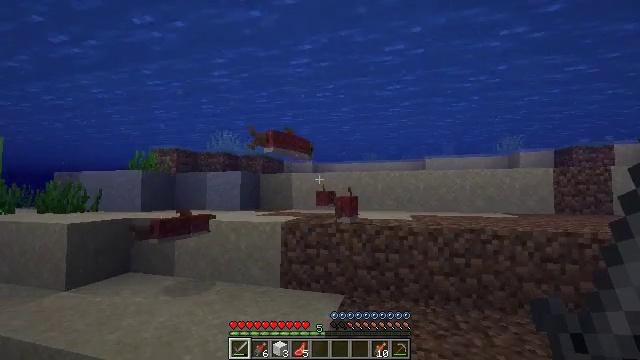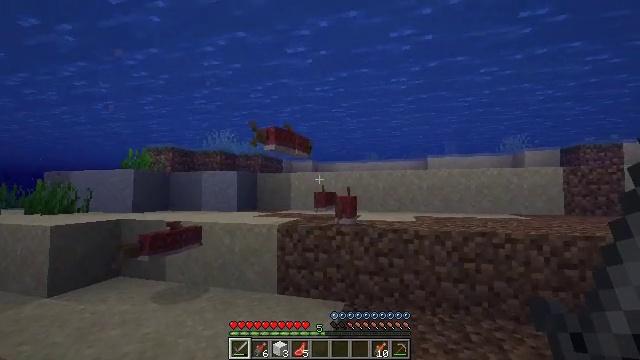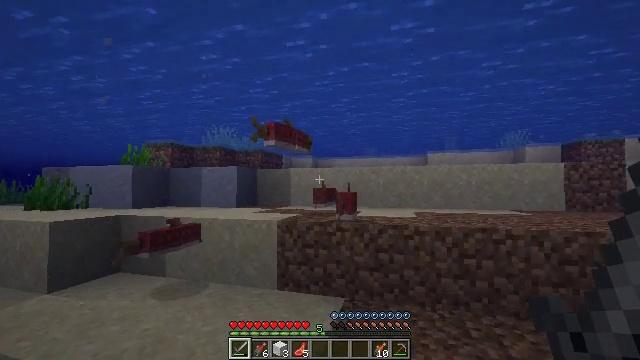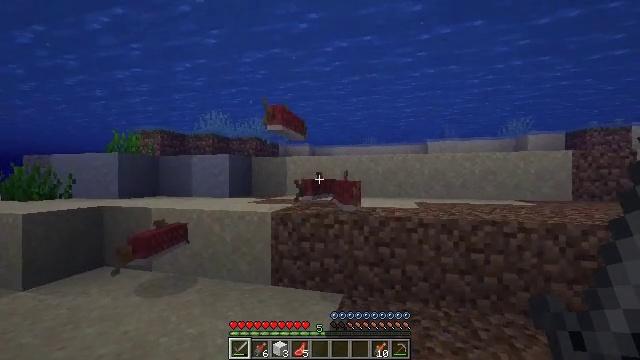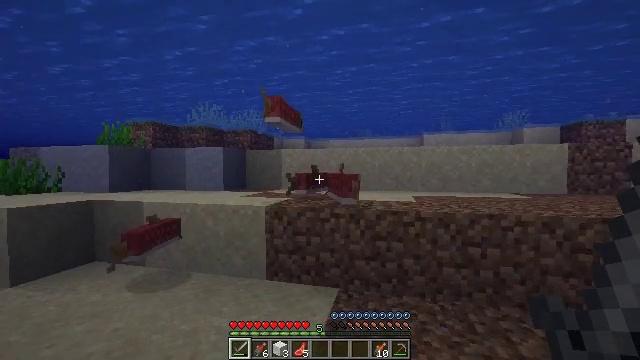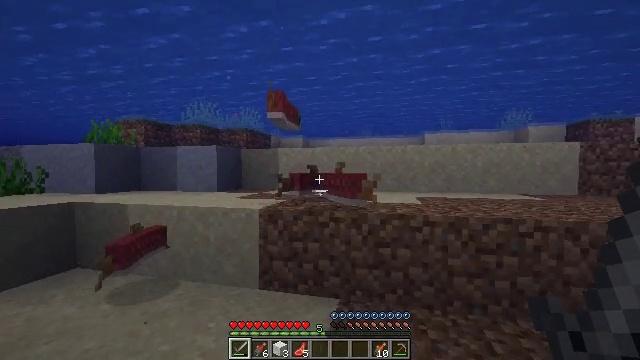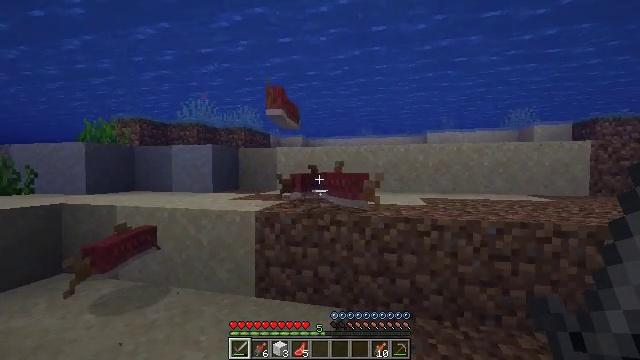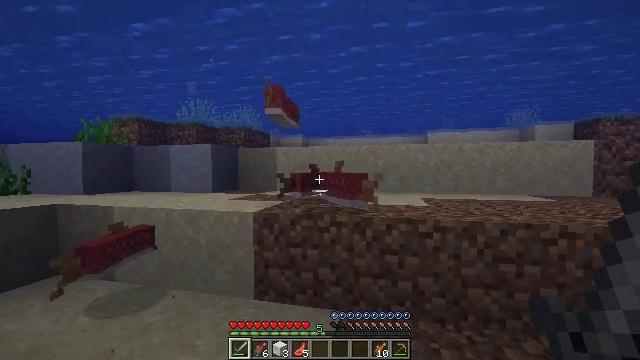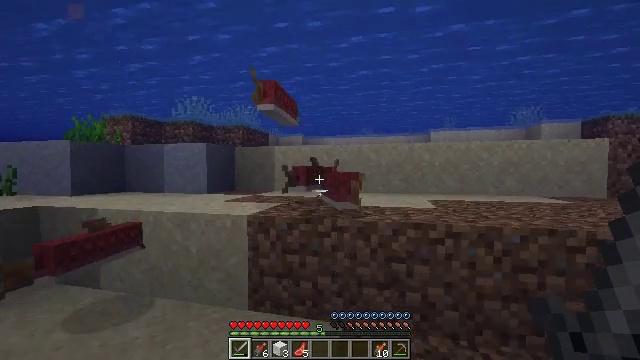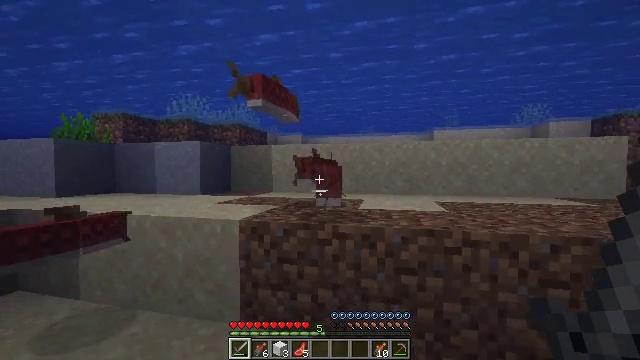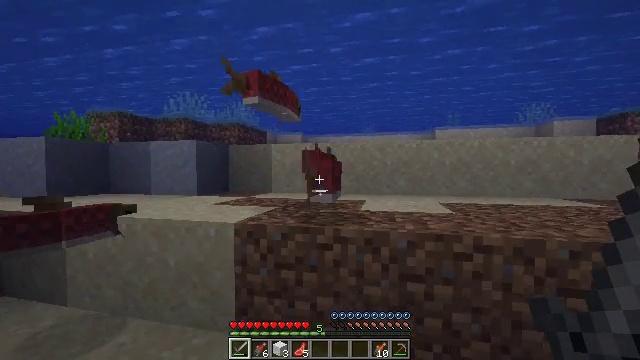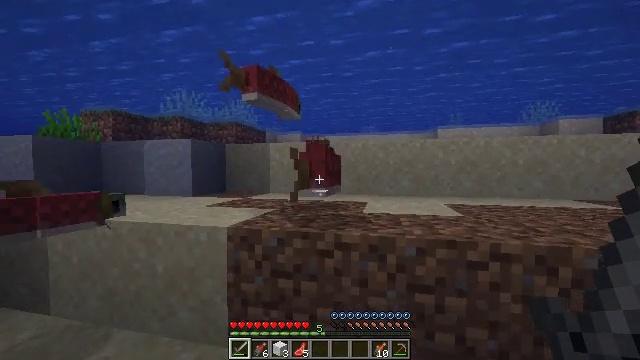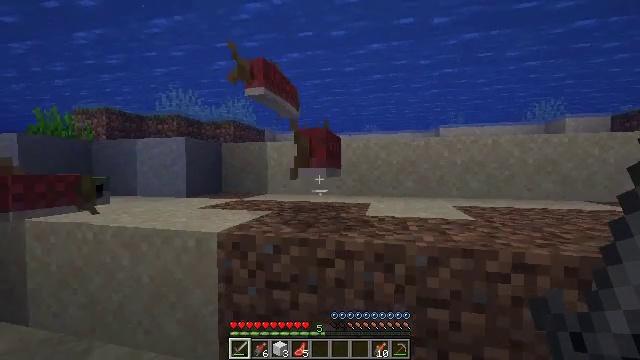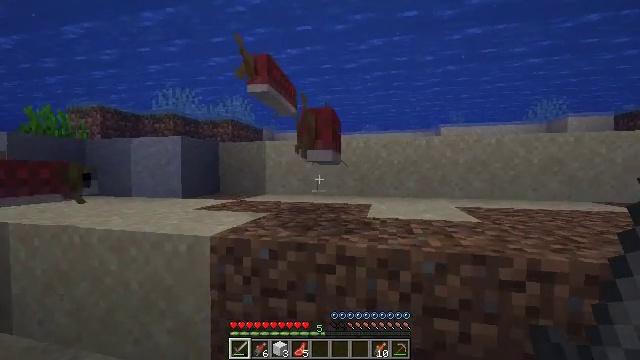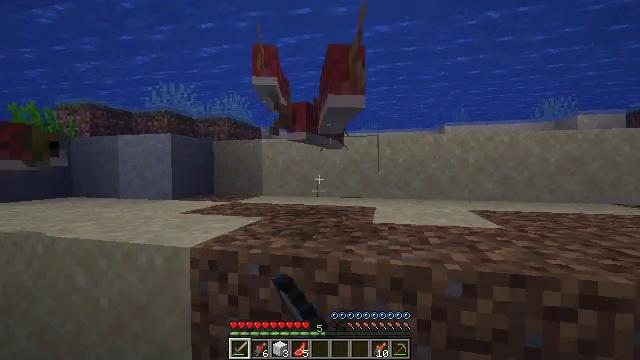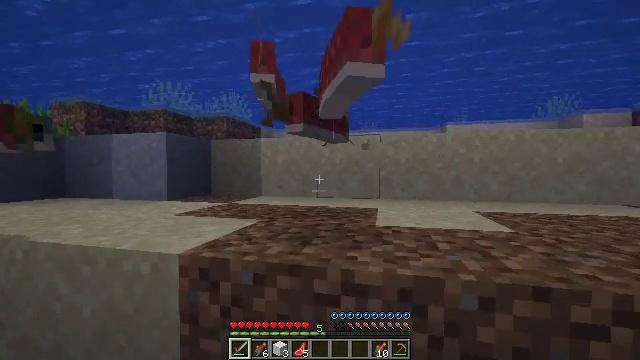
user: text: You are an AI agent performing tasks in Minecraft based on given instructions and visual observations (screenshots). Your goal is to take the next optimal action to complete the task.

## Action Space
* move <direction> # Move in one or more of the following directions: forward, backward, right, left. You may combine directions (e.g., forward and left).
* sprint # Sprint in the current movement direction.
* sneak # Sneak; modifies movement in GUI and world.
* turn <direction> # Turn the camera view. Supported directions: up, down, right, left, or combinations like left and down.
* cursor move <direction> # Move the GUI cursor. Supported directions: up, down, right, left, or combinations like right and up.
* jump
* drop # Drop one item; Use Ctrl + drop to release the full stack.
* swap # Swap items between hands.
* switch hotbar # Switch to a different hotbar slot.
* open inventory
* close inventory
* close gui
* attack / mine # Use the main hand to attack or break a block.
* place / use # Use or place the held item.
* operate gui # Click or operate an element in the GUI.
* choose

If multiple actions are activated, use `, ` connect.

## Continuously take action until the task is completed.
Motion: motion action
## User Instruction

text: Kill the salmon.
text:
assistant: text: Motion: move forward
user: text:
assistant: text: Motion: move forward
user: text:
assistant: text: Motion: move forward, turn down
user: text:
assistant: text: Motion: move forward, turn down
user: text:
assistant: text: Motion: move forward
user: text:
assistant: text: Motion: move forward
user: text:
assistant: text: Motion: move forward
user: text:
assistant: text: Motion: move forward
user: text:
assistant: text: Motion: move forward
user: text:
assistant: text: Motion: move forward
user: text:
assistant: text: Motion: move forward
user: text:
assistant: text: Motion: move forward
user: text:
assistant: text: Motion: move forward, attack / mine
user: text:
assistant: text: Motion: move forward, attack / mine
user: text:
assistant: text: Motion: move forward, attack / mine
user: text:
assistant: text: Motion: attack / mine
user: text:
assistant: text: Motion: no_op
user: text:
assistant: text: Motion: turn left and up
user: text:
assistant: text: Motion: turn up
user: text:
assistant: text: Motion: turn up
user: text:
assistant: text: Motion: turn up
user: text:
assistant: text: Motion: no_op
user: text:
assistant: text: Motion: no_op
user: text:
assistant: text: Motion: no_op
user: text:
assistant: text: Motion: no_op
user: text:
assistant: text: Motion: no_op
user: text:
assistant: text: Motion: turn right and down
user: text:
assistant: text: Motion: turn right and down
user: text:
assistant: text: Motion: turn right and down
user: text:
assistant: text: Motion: turn right